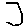
Label: hexagon